Field crop: maize
Growth stage: 2
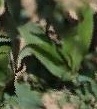
Species: maize